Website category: game
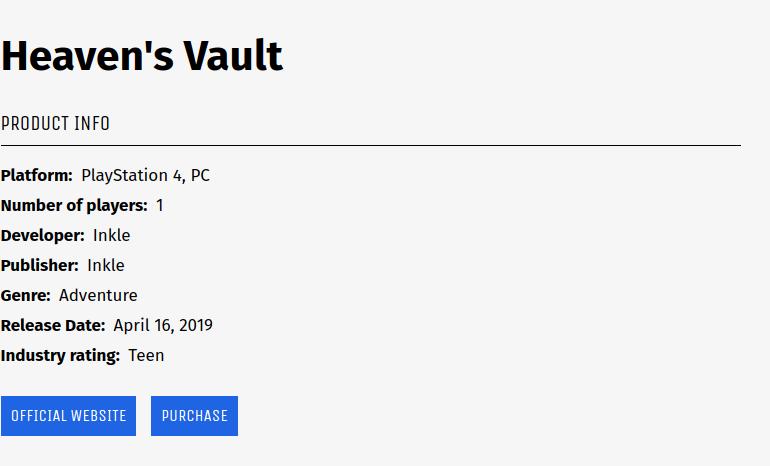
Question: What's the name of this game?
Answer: Heaven's Vault

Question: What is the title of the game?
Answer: Heaven's Vault

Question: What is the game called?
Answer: Heaven's Vault

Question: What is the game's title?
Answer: Heaven's Vault

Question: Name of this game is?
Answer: Heaven's Vault

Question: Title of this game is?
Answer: Heaven's Vault

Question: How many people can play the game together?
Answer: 1

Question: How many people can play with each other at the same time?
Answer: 1

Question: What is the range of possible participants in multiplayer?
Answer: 1

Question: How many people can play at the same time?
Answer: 1

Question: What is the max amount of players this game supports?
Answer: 1

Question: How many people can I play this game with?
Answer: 1

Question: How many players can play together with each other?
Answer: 1

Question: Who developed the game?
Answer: Inkle

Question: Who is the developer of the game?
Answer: Inkle

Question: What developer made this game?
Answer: Inkle

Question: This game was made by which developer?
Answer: Inkle

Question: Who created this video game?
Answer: Inkle

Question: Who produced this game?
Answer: Inkle

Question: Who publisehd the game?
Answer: Inkle

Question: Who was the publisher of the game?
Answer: Inkle

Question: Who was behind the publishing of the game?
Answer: Inkle

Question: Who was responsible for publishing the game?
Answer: Inkle

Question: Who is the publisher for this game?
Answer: Inkle

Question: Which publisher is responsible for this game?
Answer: Inkle

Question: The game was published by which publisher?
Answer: Inkle

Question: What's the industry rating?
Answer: Teen

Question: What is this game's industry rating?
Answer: Teen

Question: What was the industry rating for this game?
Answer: Teen

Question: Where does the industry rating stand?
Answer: Teen

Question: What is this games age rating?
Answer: Teen

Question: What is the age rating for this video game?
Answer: Teen

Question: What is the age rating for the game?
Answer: Teen

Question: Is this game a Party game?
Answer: no

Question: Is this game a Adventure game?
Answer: yes

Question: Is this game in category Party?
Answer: no

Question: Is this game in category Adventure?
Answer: yes

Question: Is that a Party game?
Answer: no

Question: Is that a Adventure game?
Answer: yes

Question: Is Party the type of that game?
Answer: no

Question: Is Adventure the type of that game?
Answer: yes

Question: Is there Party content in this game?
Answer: no

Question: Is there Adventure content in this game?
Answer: yes

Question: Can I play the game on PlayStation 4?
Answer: yes

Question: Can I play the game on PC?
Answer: yes

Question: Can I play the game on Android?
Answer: no

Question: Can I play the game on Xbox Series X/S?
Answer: no

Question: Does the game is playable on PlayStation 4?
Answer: yes

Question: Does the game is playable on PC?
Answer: yes

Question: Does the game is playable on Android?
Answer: no

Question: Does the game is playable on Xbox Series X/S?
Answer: no

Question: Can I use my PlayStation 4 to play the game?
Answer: yes

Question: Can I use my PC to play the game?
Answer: yes

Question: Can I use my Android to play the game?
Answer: no

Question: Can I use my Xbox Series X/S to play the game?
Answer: no

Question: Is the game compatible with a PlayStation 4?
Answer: yes

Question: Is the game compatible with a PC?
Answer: yes

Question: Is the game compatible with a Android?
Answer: no

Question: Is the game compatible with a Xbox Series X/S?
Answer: no